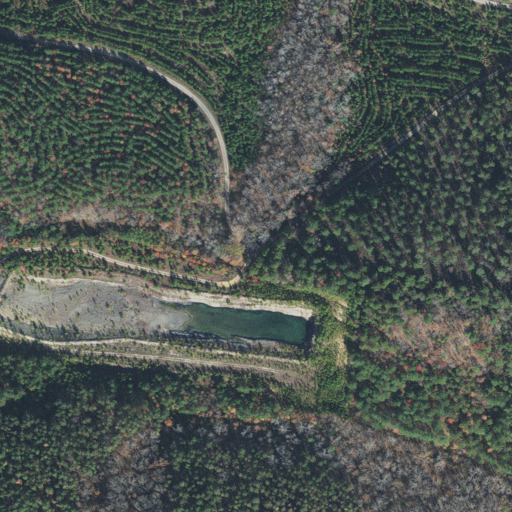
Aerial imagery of gap in Arkansas named Bradley Gap containing evergreen forest, open development, mixed forest, deciduous forest, grassland, medium intensity development, low intensity development, barren land, high intensity development, and shrub